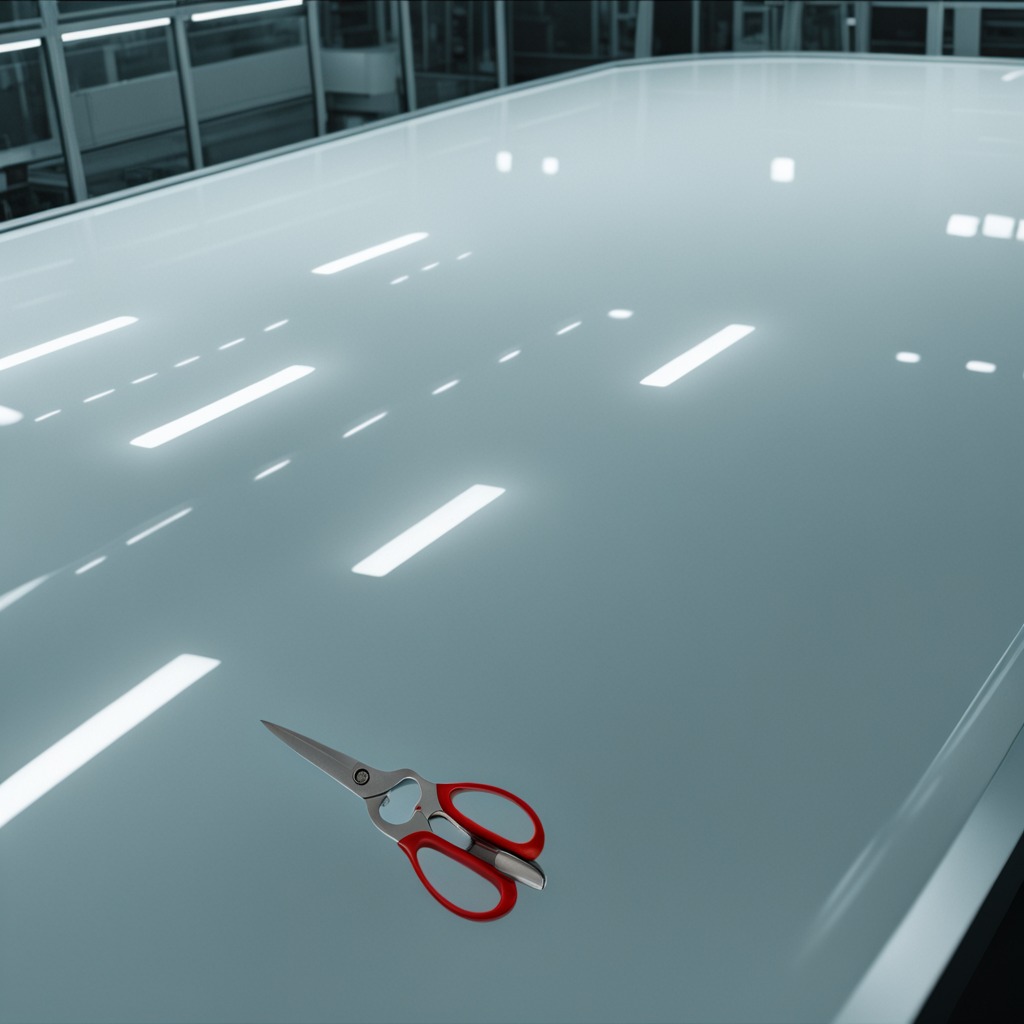
A scissor lying on a table in a ship maintenance bay industrial lighting.